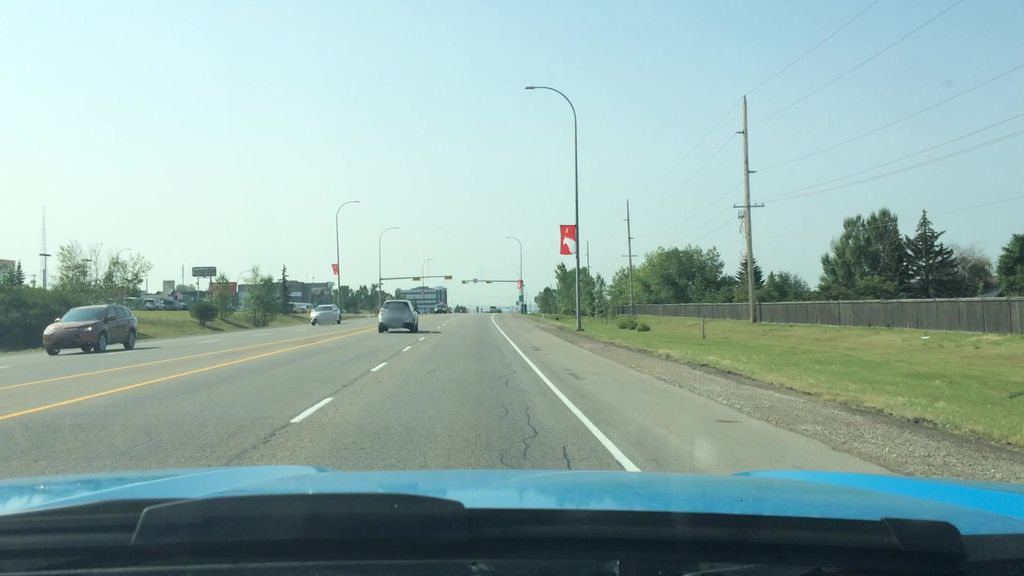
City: calgary